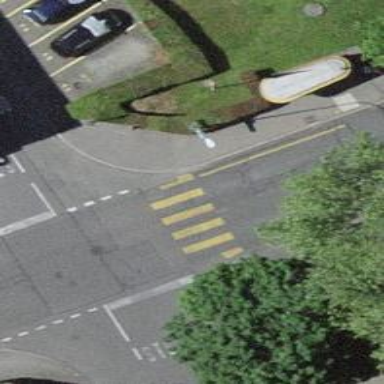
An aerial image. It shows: Uncontrolled zebra crossing with zebra markings.